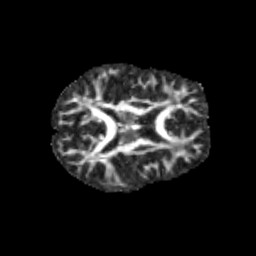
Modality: FA
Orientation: axial
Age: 13
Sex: male
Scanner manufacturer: siemens
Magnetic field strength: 3 T
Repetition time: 3.8 s
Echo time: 0.07 s